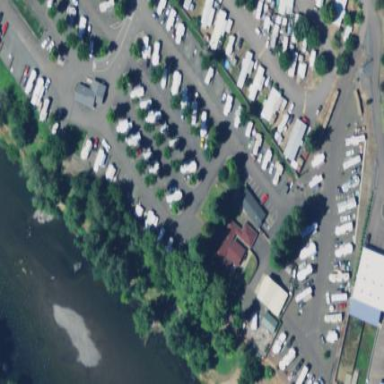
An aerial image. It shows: Caravan site with sanitary dump station available.